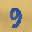
Label: 9